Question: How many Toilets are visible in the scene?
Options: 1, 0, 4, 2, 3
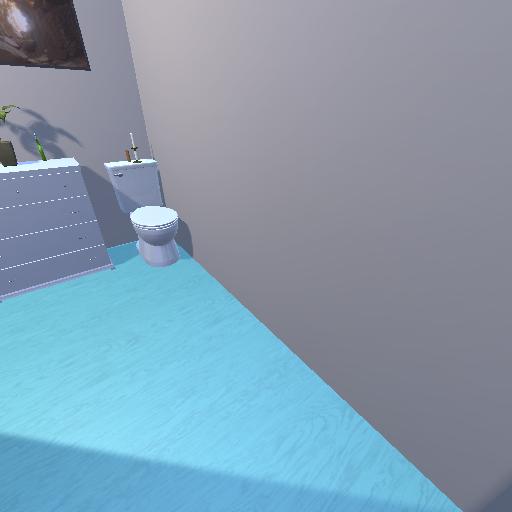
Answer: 1